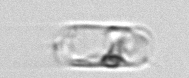
Label: Guinardia_delicatula_TAG_internal_parasite